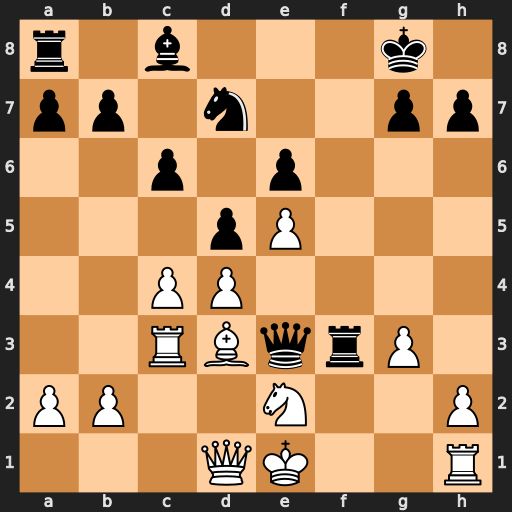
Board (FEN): r1b3k1/pp1n2pp/2p1p3/3pP3/2PP4/2RBqrP1/PP2N2P/3QK2R
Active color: w
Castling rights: K
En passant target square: -
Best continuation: Bxh7+ Kxh7 Rxe3